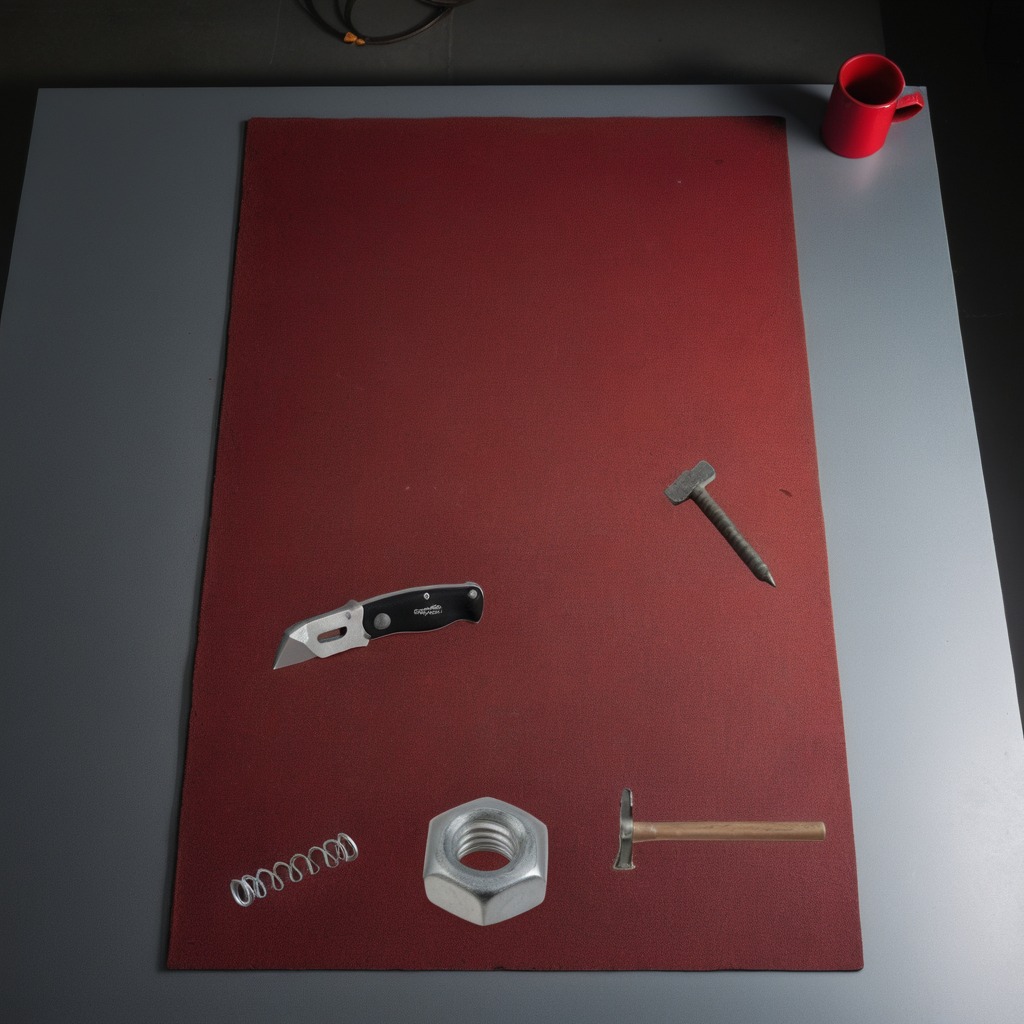
A utility knife, a hammer, an iron nail, a coiled metal spring, and a metal nut are lying on the clean granite tabletop covered with a red rubber mat inside a workshop under bright overhead lighting crisp shadows high clarity worn but beneath the mat.